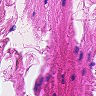
Metastatic tissue present: no